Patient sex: F
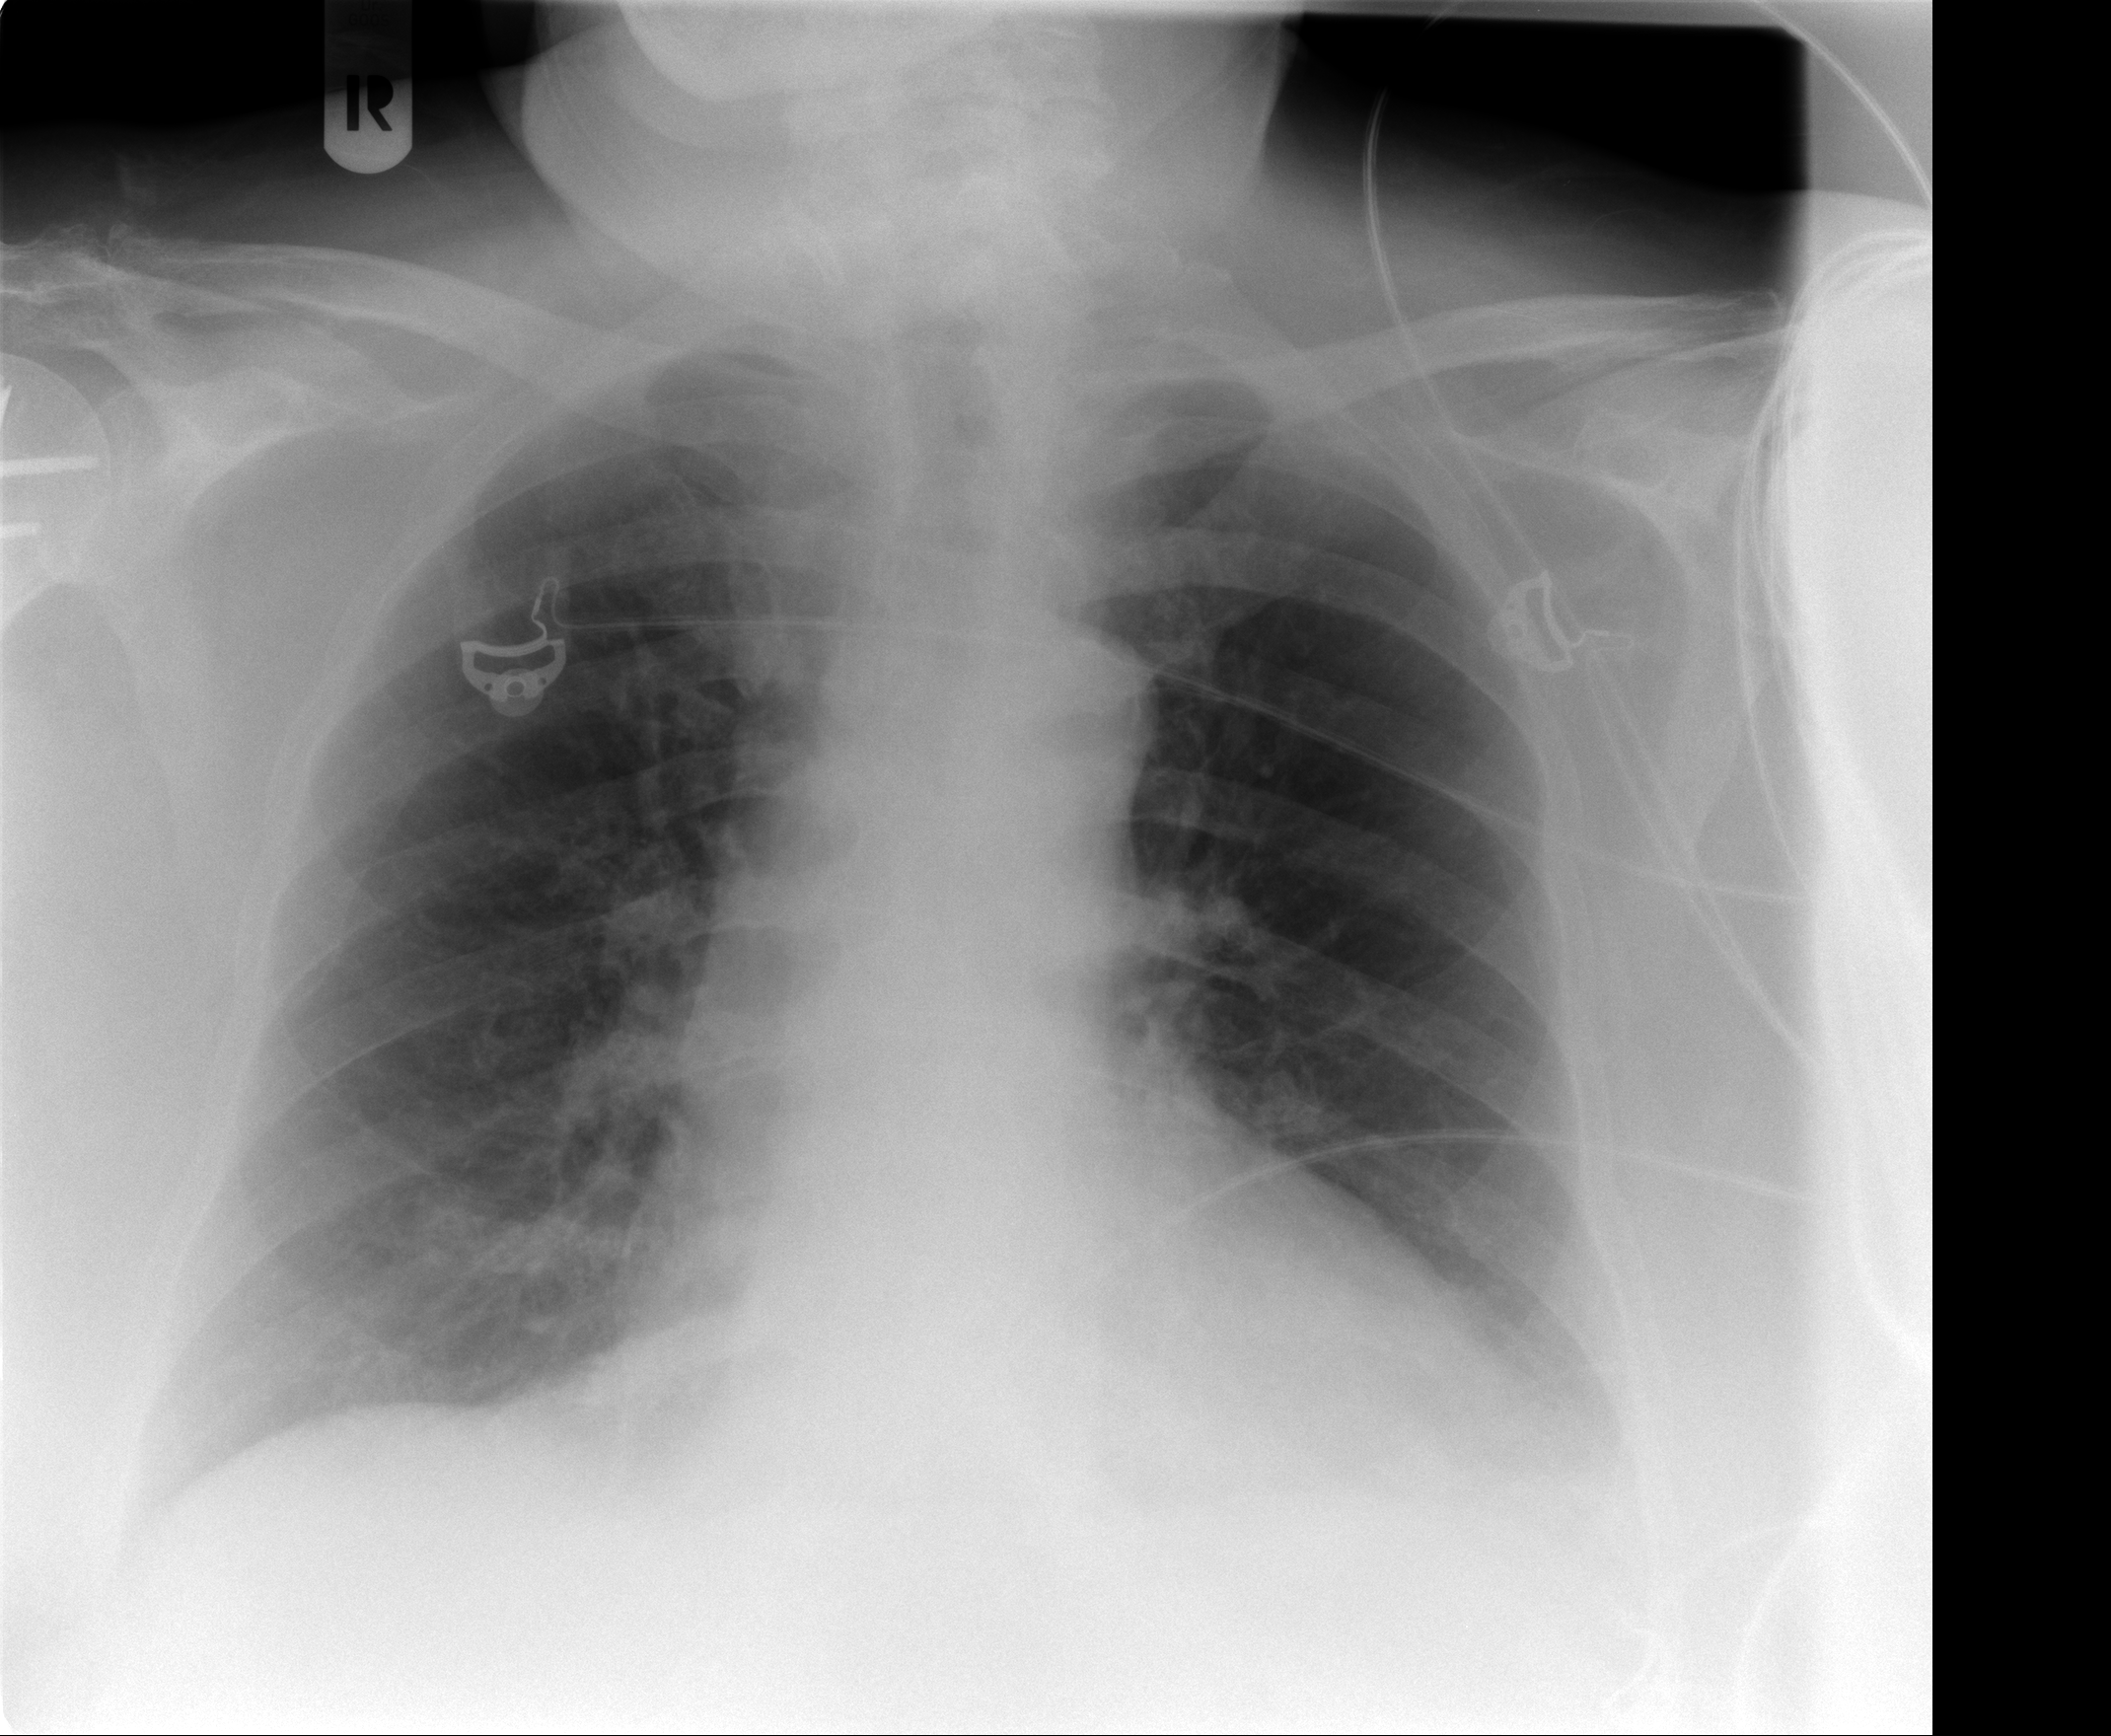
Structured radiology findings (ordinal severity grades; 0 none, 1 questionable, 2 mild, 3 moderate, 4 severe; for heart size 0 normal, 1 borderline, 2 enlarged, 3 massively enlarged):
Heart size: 2
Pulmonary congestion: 0
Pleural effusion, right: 0
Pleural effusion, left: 1
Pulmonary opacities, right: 0
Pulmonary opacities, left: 1
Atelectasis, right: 0
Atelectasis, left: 1